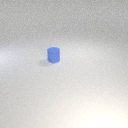
small blue rubber cylinder